Question: ERROR:
Any one a solution for this problem?
I try to merge a view into a dataSet.
Here is my view and it's result.
<URL>

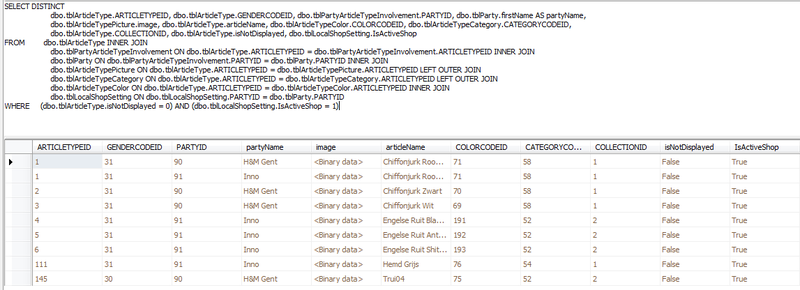
Answer: Try disabling constraints on the dataset as so:
'''
dataSet1.EnforceConstraints = false;
'''
And then fill it.